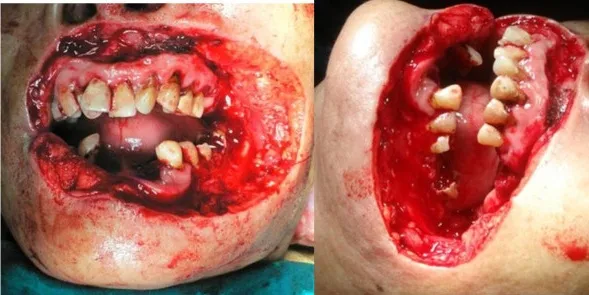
Intra-operative after en bloc resection (frontal and lateral view).
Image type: medical_photograph (other_medical_photograph)